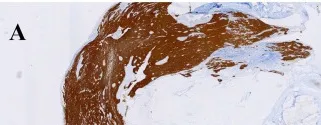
Immunohistochemical findings . GFAP.
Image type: pathology (immunostaining)